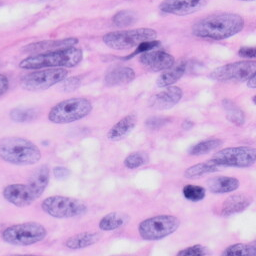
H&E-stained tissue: Skin